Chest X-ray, AP view. Patient: 80 years old, sex F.
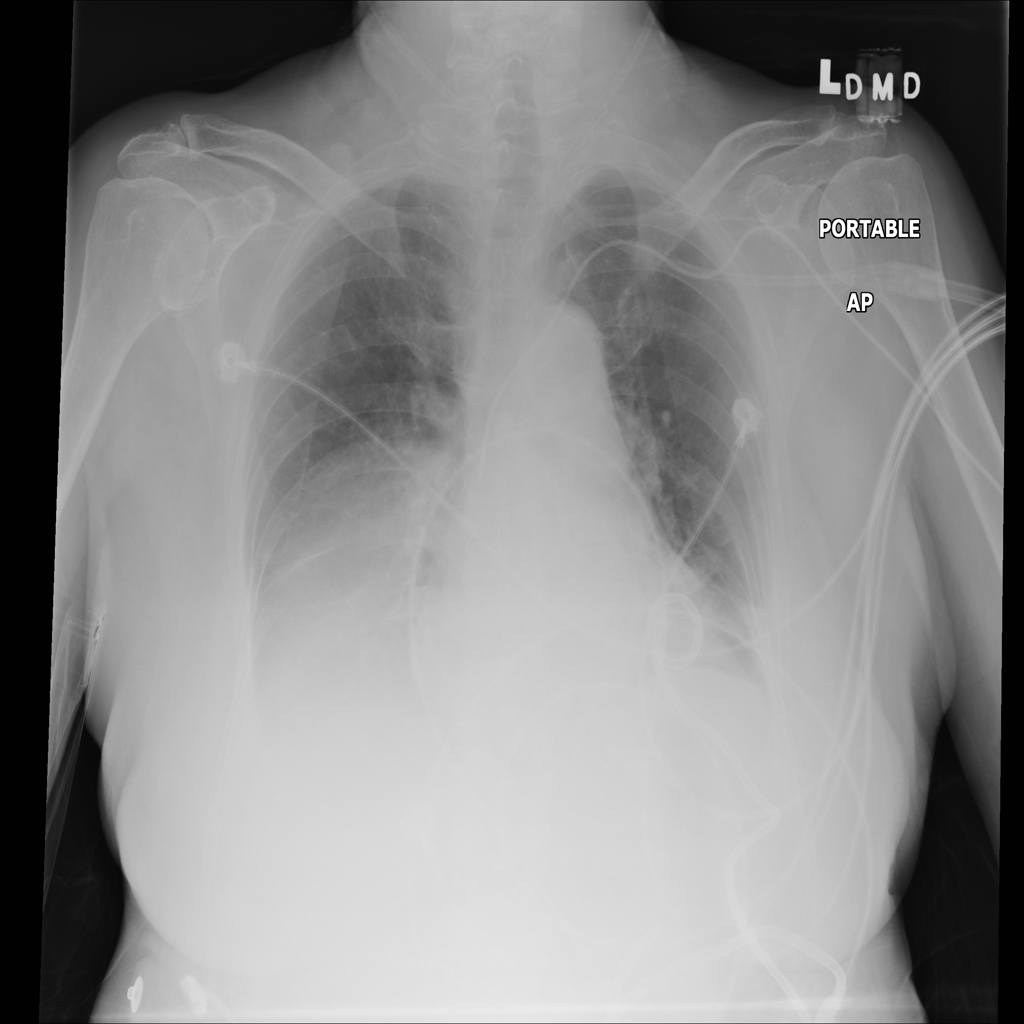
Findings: Effusion